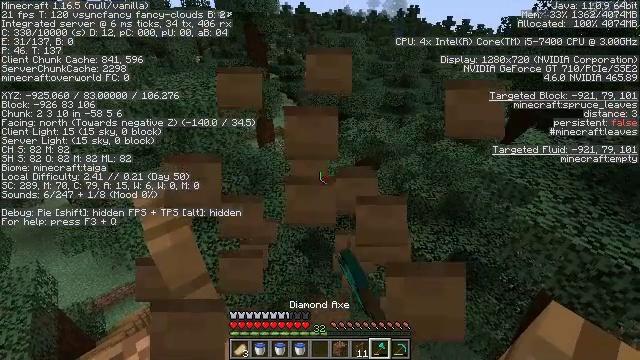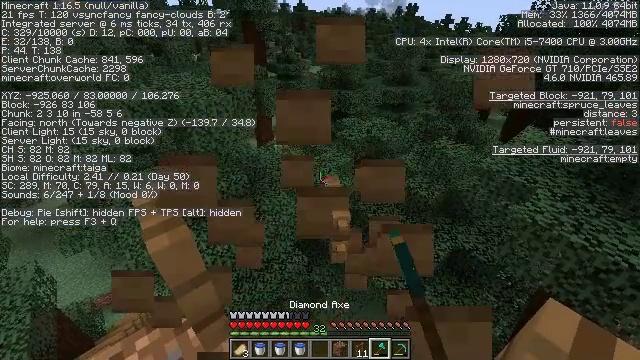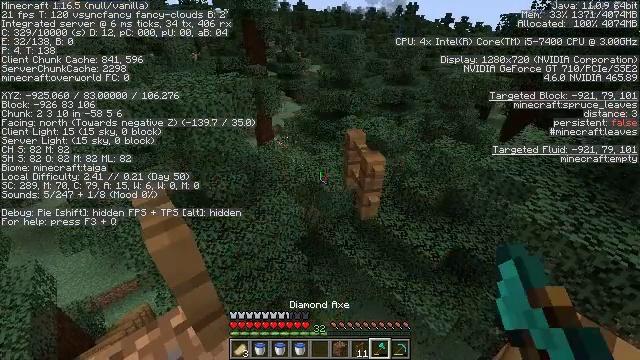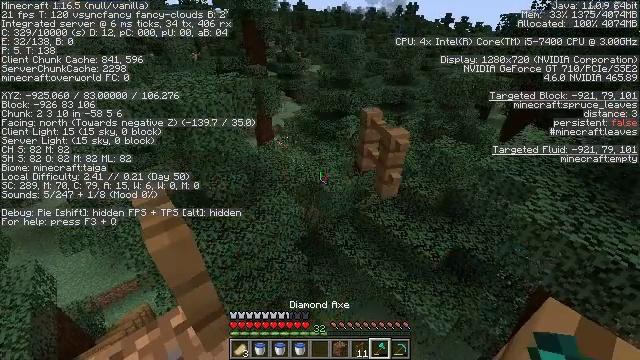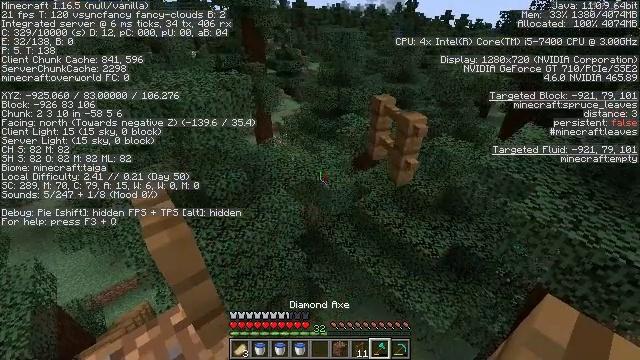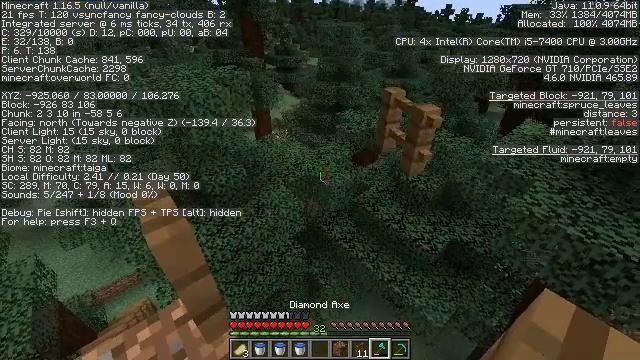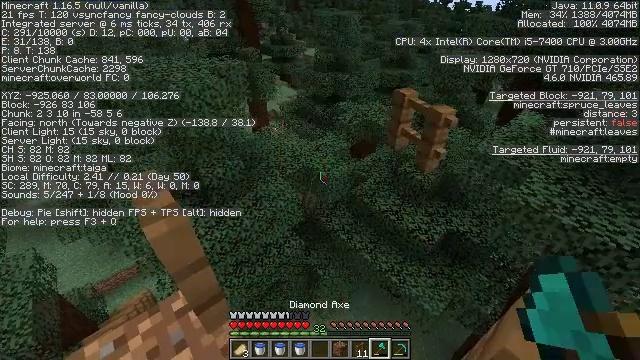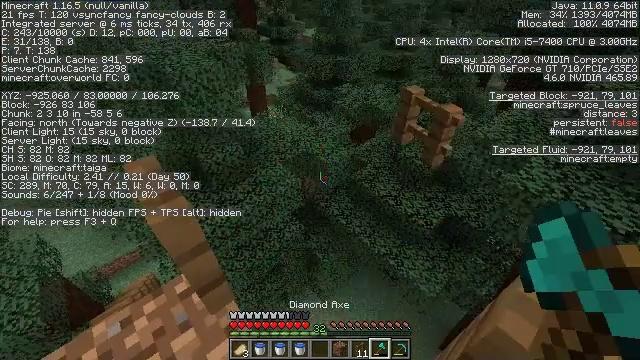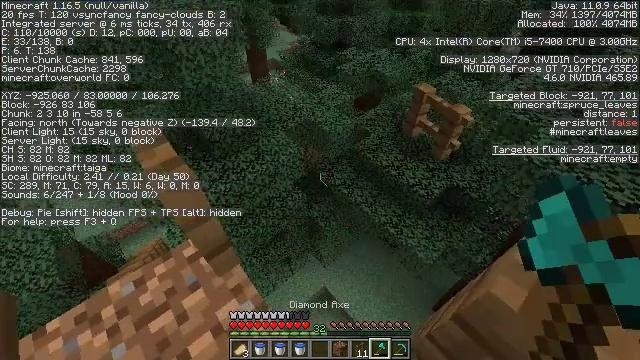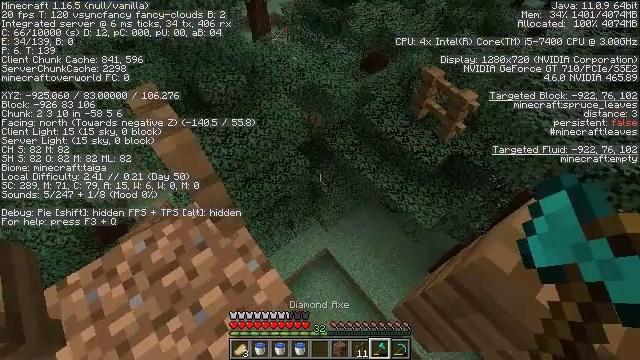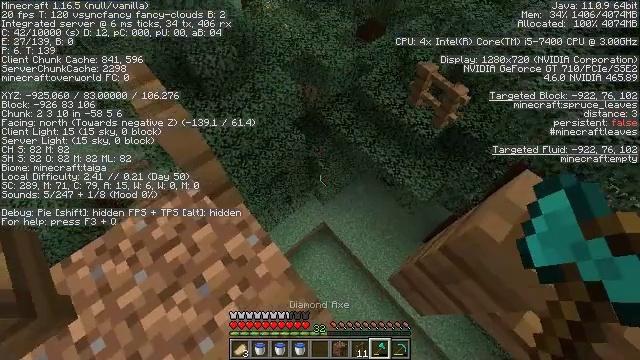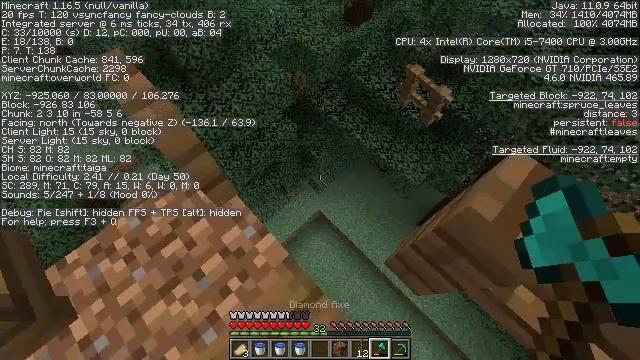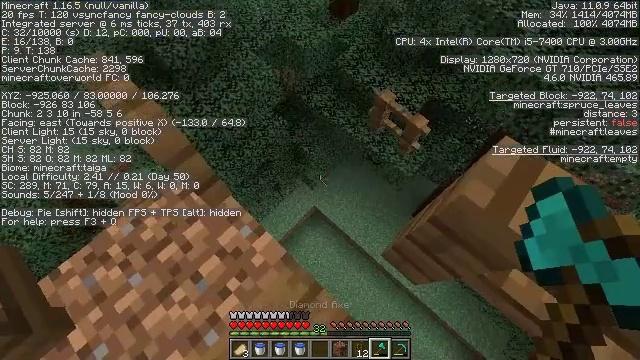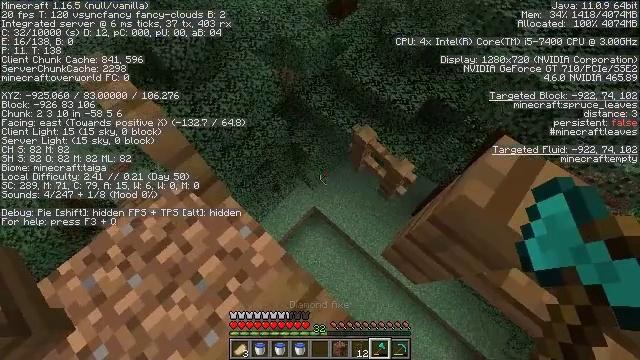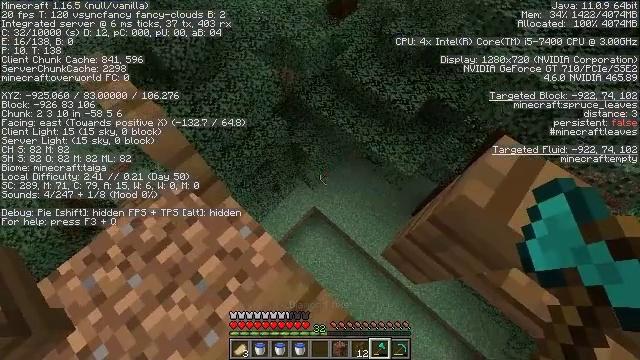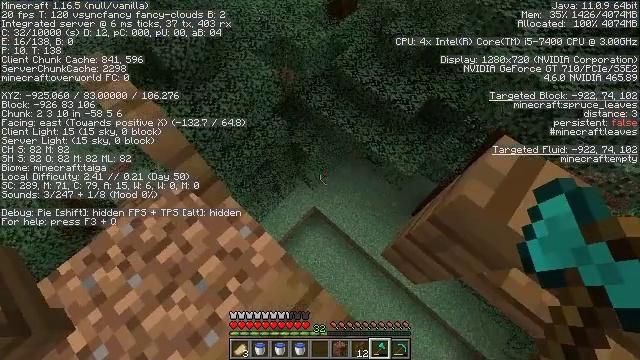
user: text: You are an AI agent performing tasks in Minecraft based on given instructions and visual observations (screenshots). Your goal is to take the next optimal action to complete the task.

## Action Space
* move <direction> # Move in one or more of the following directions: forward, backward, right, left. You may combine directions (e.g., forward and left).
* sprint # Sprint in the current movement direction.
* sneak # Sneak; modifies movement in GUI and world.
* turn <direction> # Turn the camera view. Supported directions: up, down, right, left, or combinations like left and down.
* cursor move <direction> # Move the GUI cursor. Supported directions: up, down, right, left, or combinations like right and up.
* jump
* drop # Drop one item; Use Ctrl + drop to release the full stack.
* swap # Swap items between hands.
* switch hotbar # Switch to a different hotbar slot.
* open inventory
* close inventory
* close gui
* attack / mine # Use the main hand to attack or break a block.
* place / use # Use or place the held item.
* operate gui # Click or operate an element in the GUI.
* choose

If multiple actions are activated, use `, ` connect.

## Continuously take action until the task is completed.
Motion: motion action
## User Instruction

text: Attack the spruce fence to dismantle it.
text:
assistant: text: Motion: attack / mine
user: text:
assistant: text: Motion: attack / mine
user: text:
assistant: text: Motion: attack / mine
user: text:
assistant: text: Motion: attack / mine
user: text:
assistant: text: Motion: no_op
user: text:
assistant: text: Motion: turn down
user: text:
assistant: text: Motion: turn down
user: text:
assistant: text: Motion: turn down
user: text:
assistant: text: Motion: turn left and down
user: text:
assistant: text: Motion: turn right and down
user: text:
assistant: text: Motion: turn right and down
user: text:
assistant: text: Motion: turn right
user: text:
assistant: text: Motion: no_op
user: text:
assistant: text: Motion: no_op
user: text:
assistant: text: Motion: no_op
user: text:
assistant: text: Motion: no_op
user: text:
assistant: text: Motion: move back
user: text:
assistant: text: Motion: move back
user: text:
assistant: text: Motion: move back
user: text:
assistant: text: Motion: turn right and up
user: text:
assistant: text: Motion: turn right and up
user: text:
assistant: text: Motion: turn up
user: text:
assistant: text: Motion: turn up
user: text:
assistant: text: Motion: turn up
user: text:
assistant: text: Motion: turn up
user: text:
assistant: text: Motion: turn up
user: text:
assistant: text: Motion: turn left and up
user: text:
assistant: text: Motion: move back, turn left and up
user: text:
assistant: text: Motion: move back, turn left
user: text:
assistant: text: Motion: move back